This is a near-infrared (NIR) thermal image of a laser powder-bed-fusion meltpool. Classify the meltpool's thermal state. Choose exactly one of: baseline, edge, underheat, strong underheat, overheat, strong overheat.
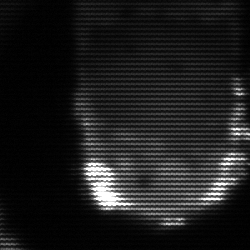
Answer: baseline